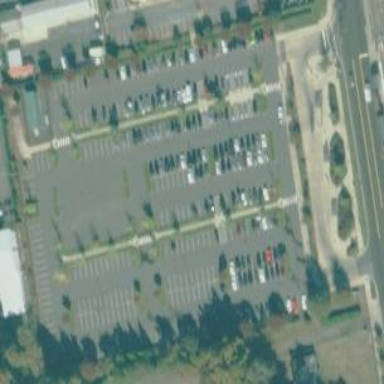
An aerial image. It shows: Park and ride parking facility with surface parking.